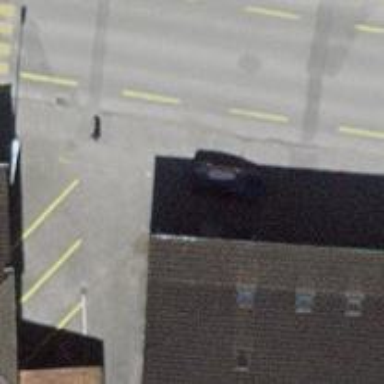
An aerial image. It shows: Bus stop with platform for public transport.